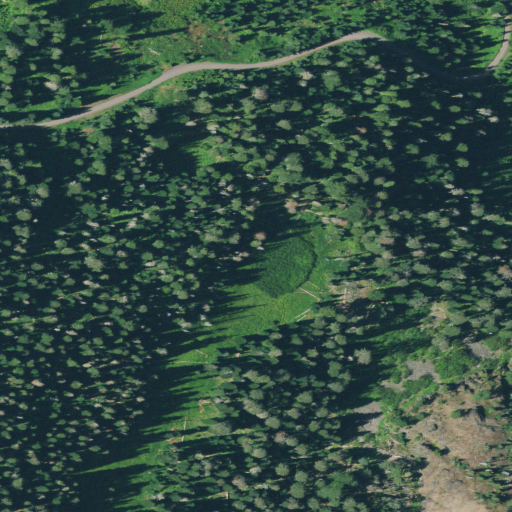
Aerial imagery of plain(s) in Oregon named Buck Prairie containing evergreen forest, shrub, and woody wetlands